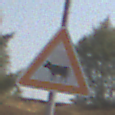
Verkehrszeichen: ViehtriebRechts
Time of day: MorningAfternoon
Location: Outdoor (Nature)
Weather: PartlyCloudy
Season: NotSpecified
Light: Natural